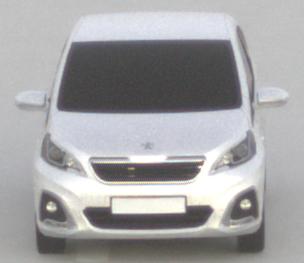
Make: Peugeot
Model: 108 1.0 VTi 68
Detailed model: 108
Model produced from: 2015/03
Model produced until: 2016/10
Doors: 3
Color: white
Road condition: dry road
Daytime: sunrise or sunset
Contrast: low contrast